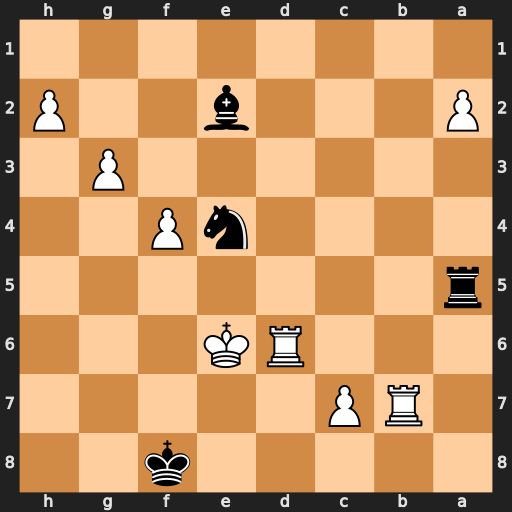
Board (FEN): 5k2/1RP5/3RK3/r7/4nP2/6P1/P3b2P/8
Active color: b
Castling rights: -
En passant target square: -
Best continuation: Bg4+ f5 Bxf5#